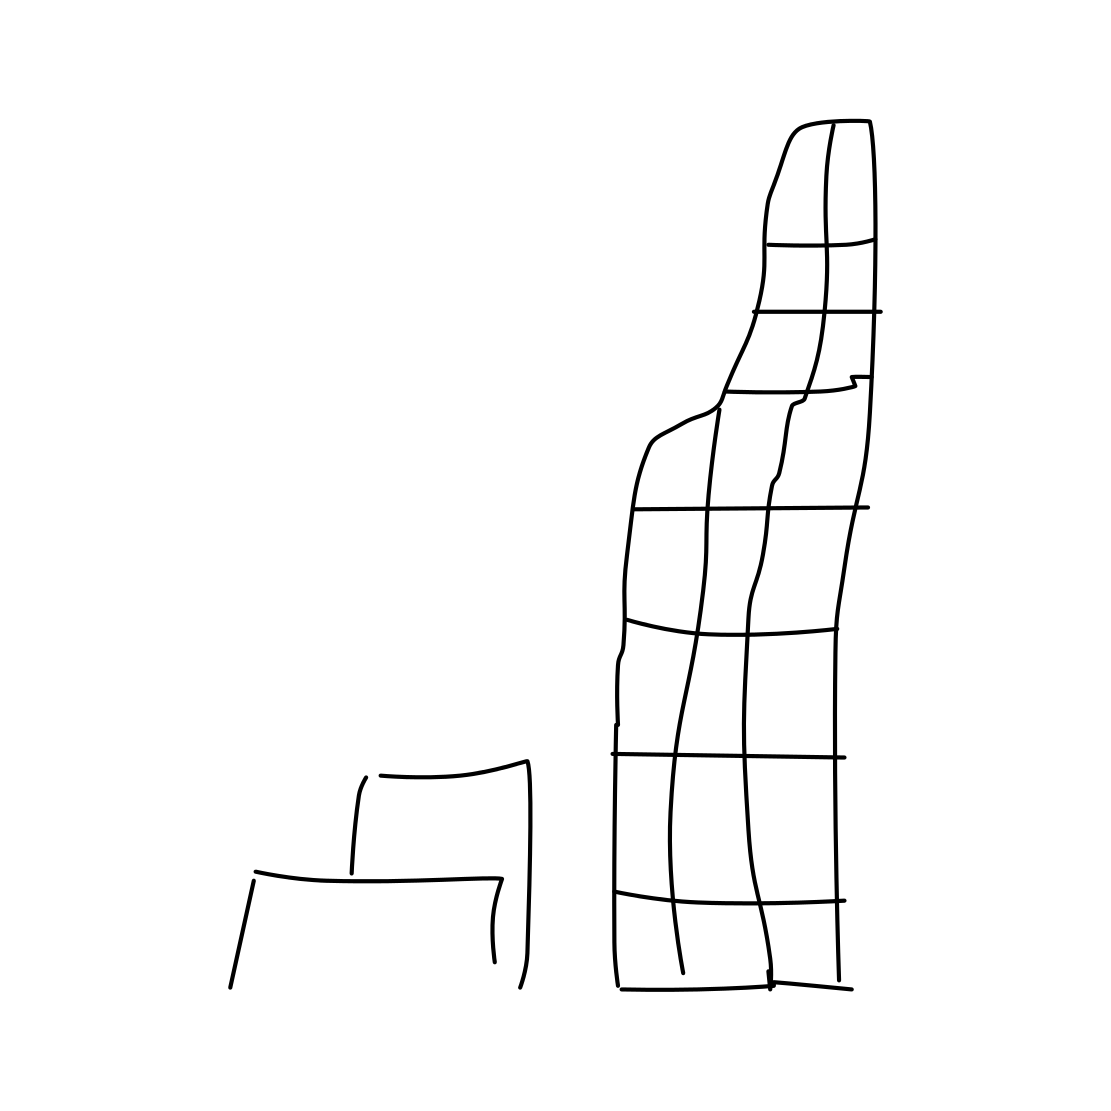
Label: skyscraper